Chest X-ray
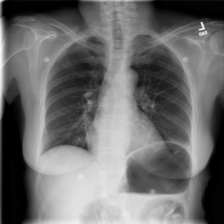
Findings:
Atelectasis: positive
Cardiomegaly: negative
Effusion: negative
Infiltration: negative
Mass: negative
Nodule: negative
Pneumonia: negative
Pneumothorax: positive
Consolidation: negative
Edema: negative
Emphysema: negative
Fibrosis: negative
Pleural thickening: negative
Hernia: negative